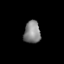
Tissue: lung
Cell type: T cells
Senescence score: 0.2405
Nuclear area (px): 365
Mean DAPI intensity: 132.896